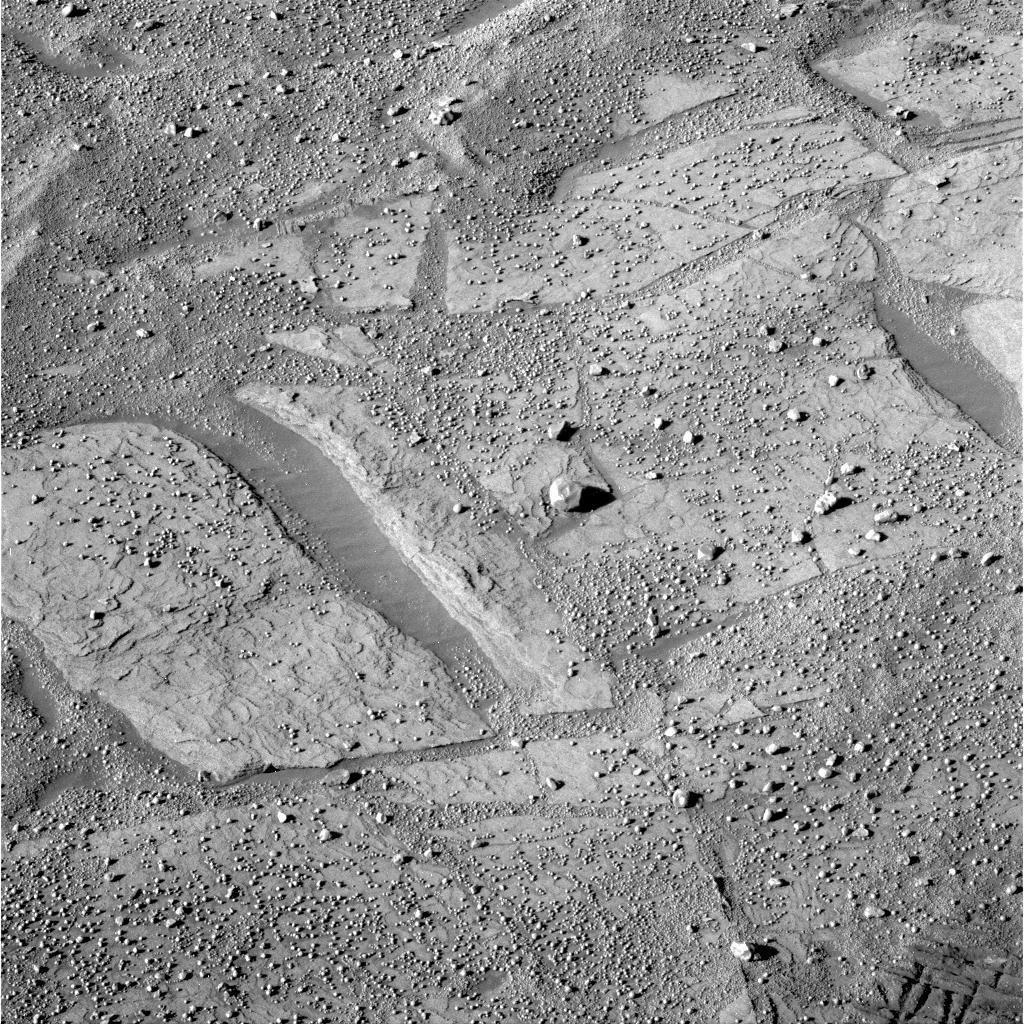
Terrain classes present: Bedrock, Gravel / Sand / Soil, Track